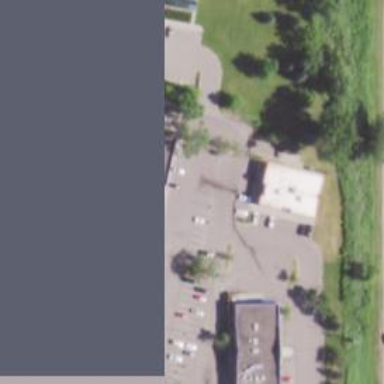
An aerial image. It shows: Fitness center located in leisure land.